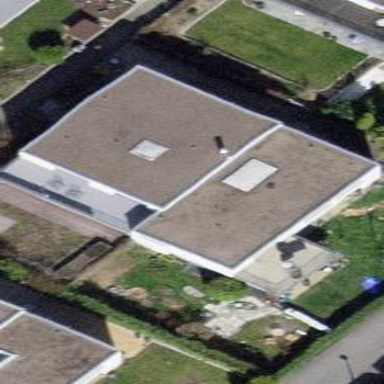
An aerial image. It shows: Simple house.